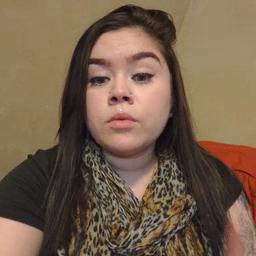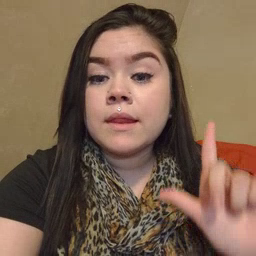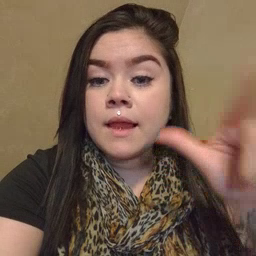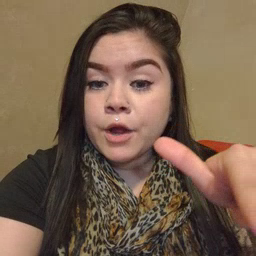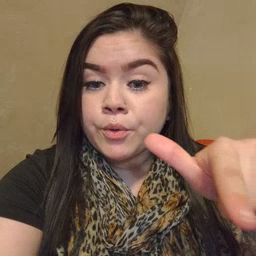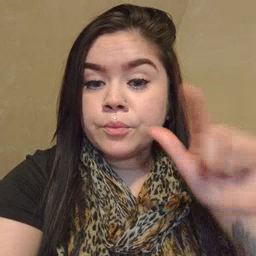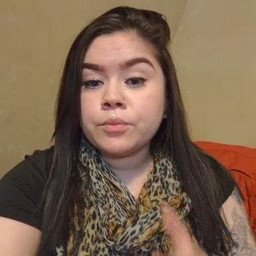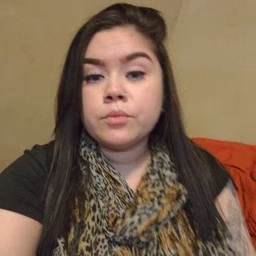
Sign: later